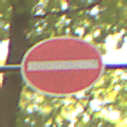
Verkehrszeichen: VerbotDerEinfahrt
Umgebung: Outdoor, Nature
Tageszeit: Midday
Wetter: PartlyCloudy
Licht: Natural
Jahreszeit: NotSpecified
Kontrast: LowContrast